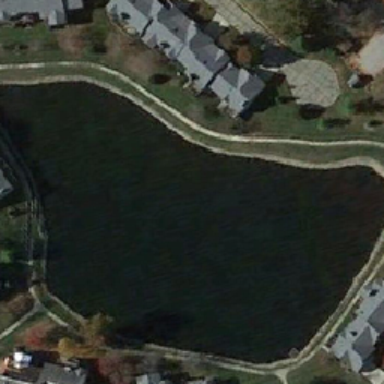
A big pond is surrounded by houses .